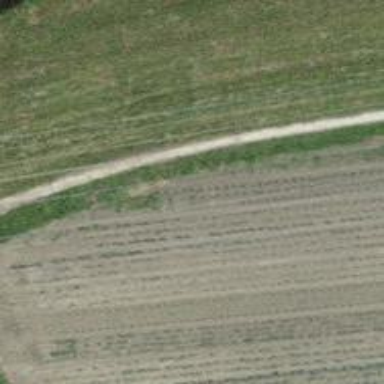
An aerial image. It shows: Unpaved path.